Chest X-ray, PA view. Patient: 43 years old, sex M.
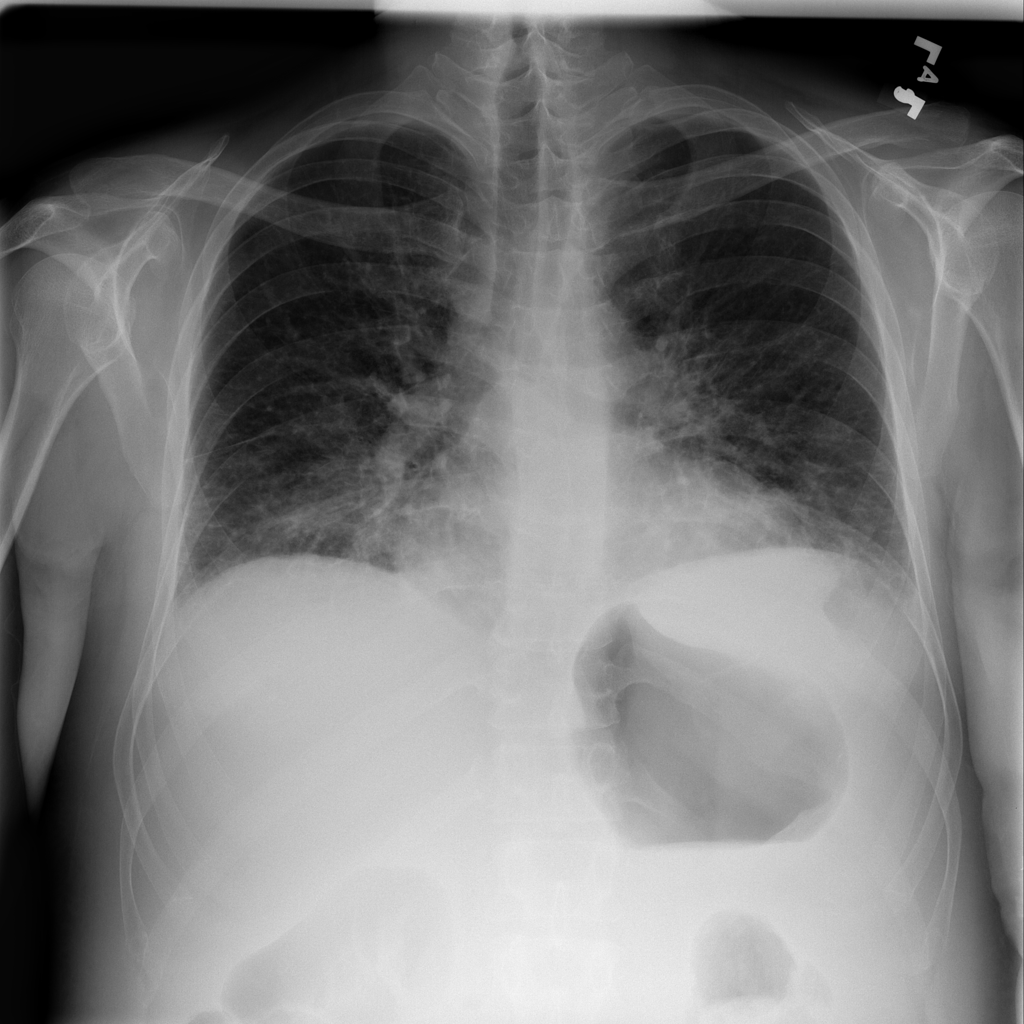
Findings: Effusion, Infiltration